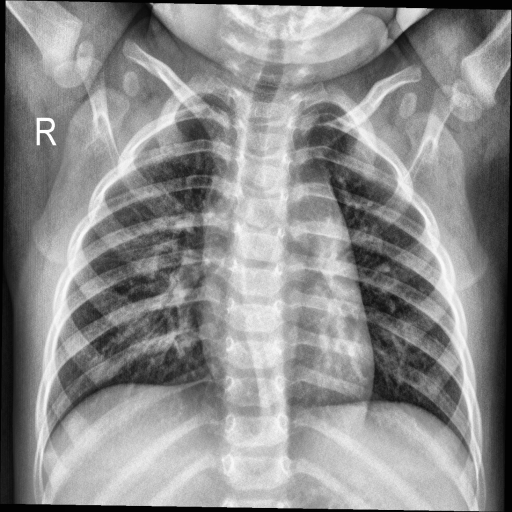
Finding: NORMAL